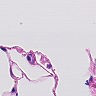
Metastatic tissue present: no